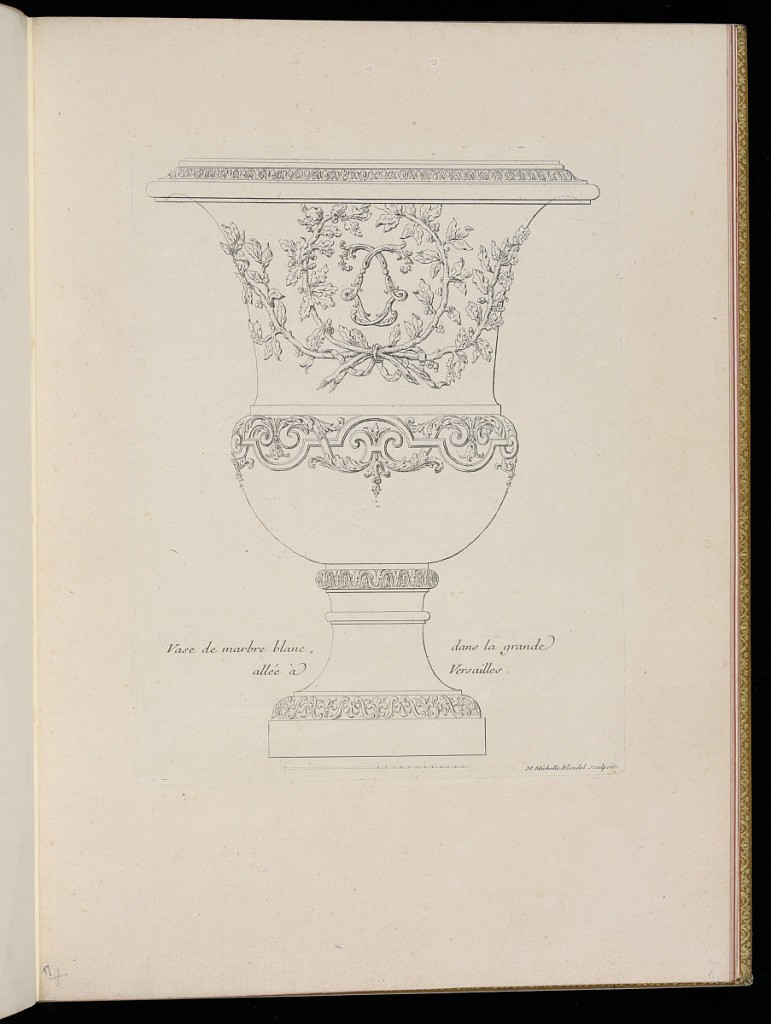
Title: Vase de marbre blanc, dans la grande allée à Versailles
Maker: Marie Michelle Blondel, French, active mid 18th century
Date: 1744–56
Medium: Etching on laid paper
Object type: Print
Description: Design for a vase form the Great Lawn in the gardens at Versailles. The vase is decorated with interlaced L's, surrounded by branches with leaves and buds, tied together with ribbon. The lower section is ornamented with a strapwork and acanthus leaf design. The frieze along the foot of the vase includes shell and fleurs-de-lys. The description is lettered on either side of the foot of the vase, with a scale below the base. The plate is signed.